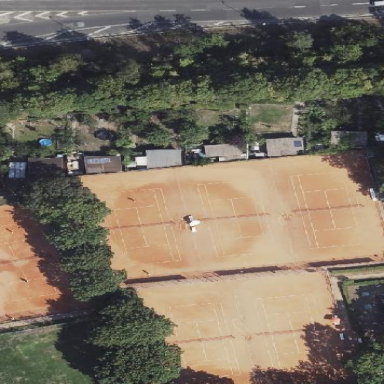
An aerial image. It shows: Clay tennis court pitch.